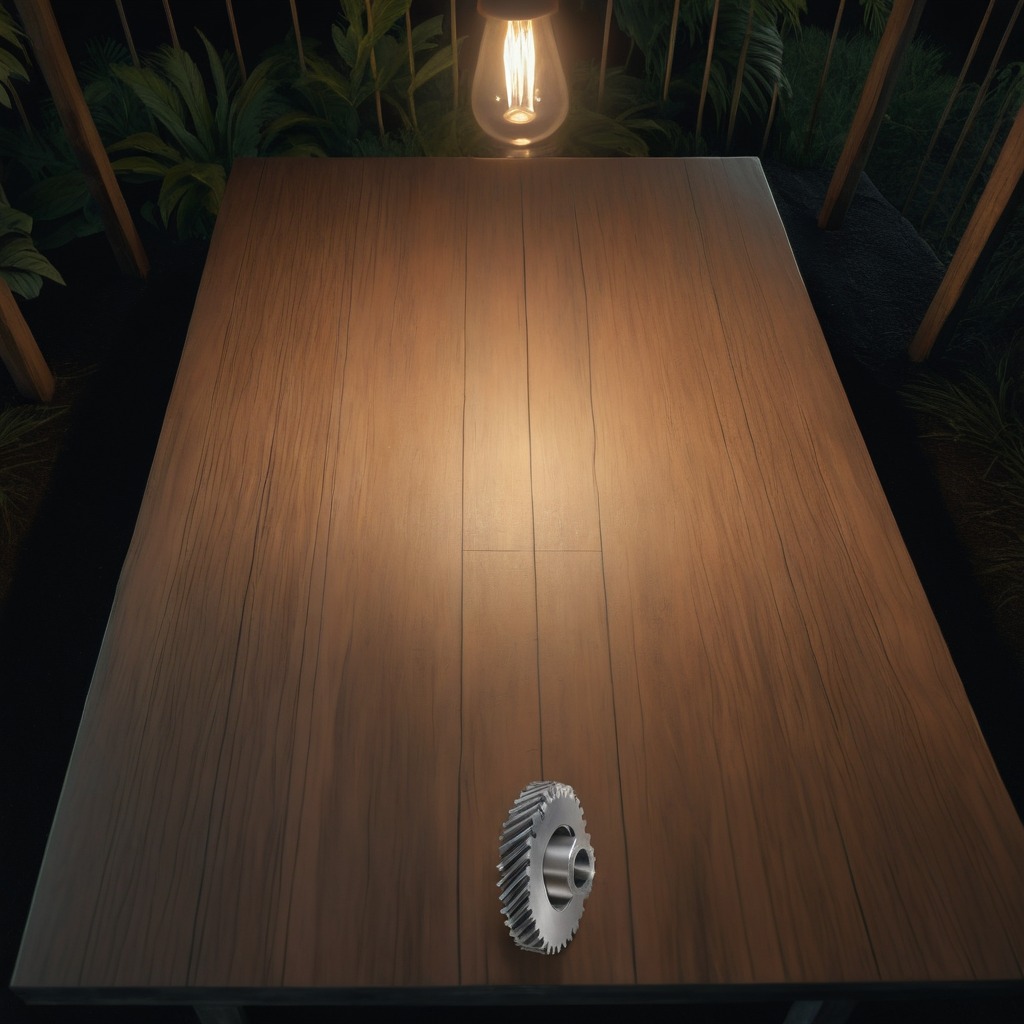
A steel gear with teeth is lying on the wooden table inside a jungle field workshop tent at night.